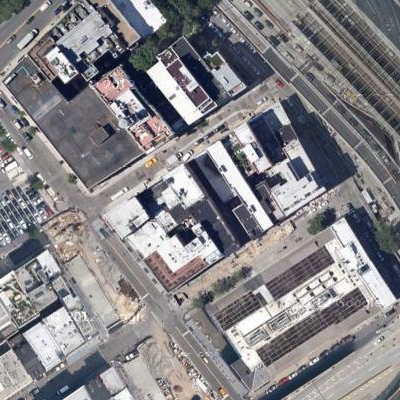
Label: Industry